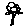
Label: flower